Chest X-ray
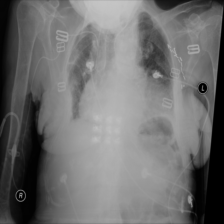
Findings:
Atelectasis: negative
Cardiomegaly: positive
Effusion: negative
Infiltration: negative
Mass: negative
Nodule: negative
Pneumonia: negative
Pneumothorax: negative
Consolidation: negative
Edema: negative
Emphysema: negative
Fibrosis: negative
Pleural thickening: negative
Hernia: negative